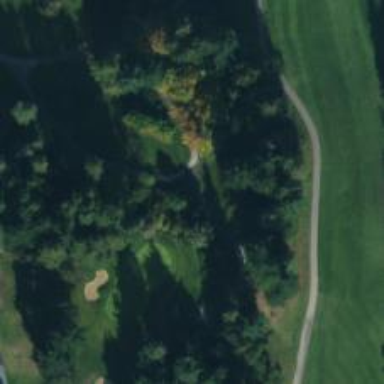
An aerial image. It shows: Service road designated as golf cart path.